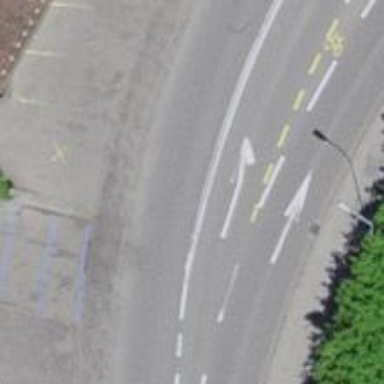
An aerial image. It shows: Tertiary road with asphalt surface. There is separate sidewalk along the road.